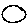
Label: circle